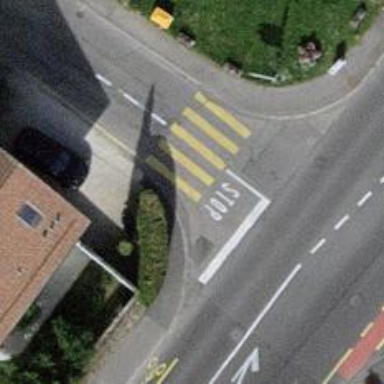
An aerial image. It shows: Marked crossing on the road.